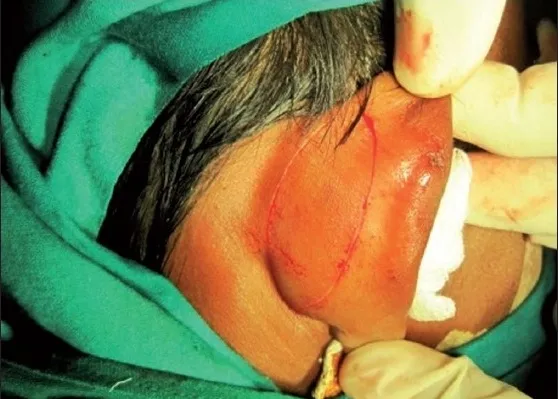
Photograph showing full-thickness graft harvested from the right post-auricular region.
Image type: medical_photograph (other_medical_photograph)